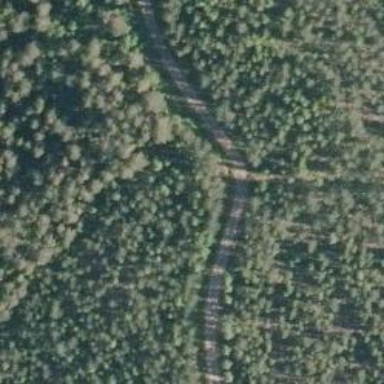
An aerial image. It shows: Unclassified road.